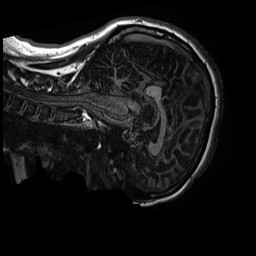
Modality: MP2RAGE
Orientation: sagittal
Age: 12
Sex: female
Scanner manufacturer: siemens
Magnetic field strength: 3 T
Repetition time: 4 s
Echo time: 0.00303 s